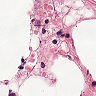
Metastatic tissue present: no